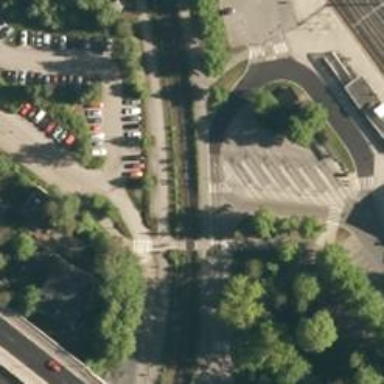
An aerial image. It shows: Railway crossing with lights and saltire signs. There is full barrier at the crossing.